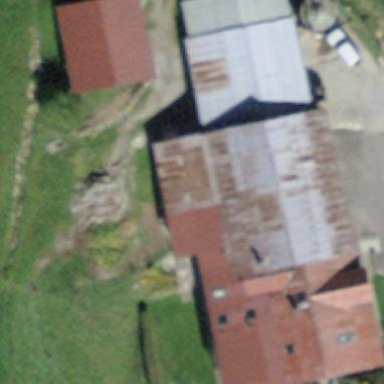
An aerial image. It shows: Barn.